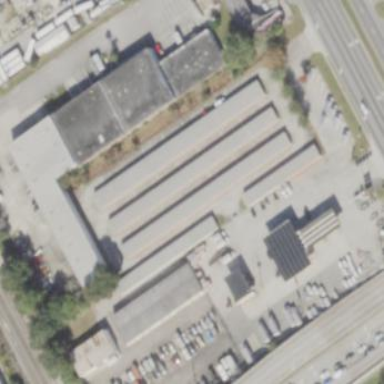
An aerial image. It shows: Industrial area with warehouse.